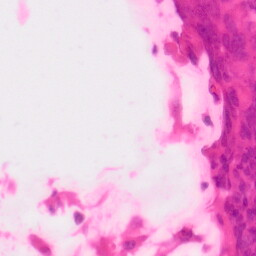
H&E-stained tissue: Colon